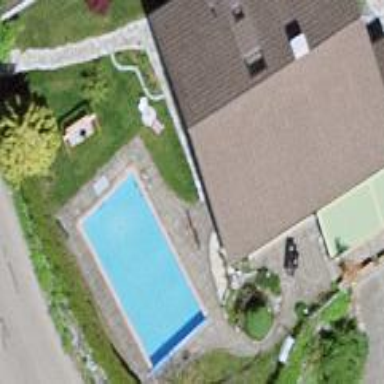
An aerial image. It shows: Swimming pool located in leisure land.